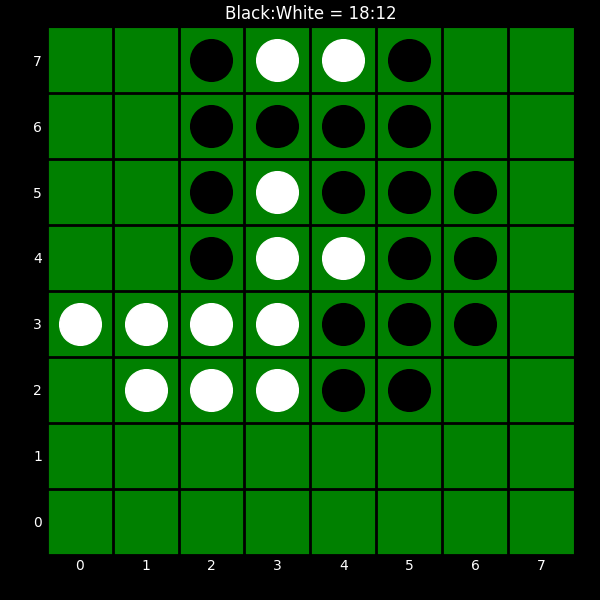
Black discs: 18
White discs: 12